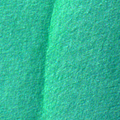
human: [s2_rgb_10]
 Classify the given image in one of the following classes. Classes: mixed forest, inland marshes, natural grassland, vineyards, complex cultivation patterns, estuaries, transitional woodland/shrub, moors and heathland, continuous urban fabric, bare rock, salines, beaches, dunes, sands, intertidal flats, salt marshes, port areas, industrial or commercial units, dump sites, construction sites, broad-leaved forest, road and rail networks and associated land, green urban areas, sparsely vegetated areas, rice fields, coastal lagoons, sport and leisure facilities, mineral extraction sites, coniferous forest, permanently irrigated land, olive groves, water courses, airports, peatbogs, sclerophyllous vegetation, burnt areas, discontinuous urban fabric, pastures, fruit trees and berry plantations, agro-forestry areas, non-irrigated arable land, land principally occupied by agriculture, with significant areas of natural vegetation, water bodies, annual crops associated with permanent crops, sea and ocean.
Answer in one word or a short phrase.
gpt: sea and ocean